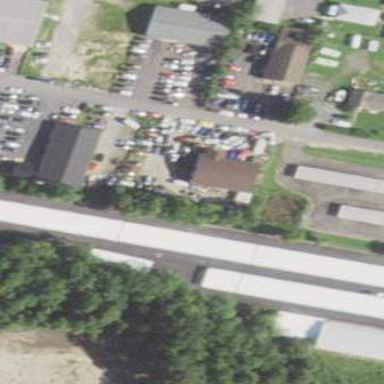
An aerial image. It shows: Building used for storage rental.